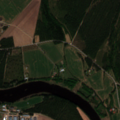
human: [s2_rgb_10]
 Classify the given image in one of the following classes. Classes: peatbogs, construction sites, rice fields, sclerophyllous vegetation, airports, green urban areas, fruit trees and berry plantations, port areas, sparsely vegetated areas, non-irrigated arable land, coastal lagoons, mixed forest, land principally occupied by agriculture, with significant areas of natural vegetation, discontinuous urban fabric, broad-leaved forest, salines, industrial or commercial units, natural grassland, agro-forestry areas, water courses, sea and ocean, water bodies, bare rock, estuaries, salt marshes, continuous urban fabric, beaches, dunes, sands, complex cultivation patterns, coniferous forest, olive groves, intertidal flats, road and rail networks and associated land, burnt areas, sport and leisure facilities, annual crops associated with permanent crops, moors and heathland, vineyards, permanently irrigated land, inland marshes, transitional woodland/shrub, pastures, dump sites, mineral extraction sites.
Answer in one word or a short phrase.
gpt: non-irrigated arable land, land principally occupied by agriculture, with significant areas of natural vegetation, coniferous forest, mixed forest, water courses